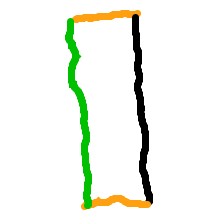
Shape: rectangle